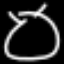
Label: clock